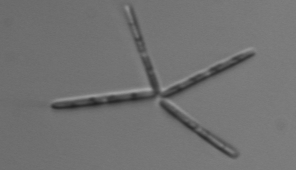
Label: Thalassionema